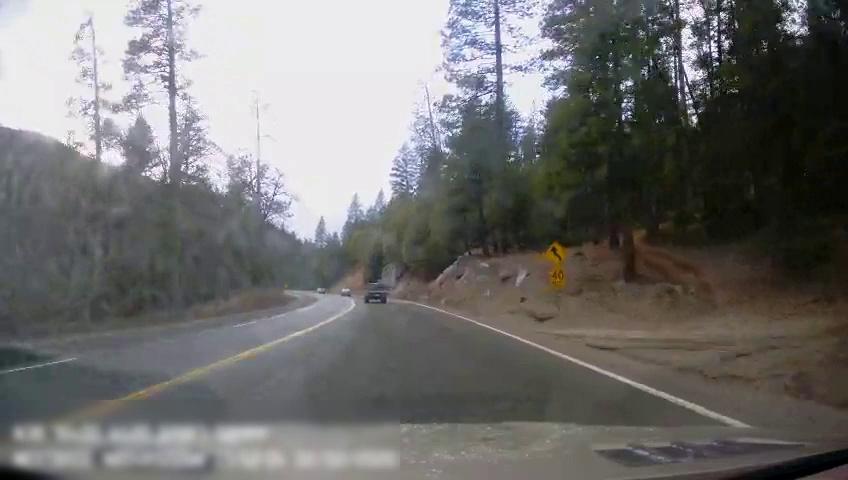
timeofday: Day
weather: Sunny
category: Drivable Space
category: Vehicles | SUV
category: Vehicles | Truck
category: Lanes | Current Lane
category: Lanes | Opposite Lane
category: Lanes | Opposite Lane
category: Lanes | Opposite Lane
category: Traffic | Signs
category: Traffic | Signs